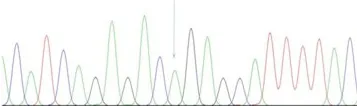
Tyr483Asp)NCBI reference sequence: CTGGTACCAG TACCATTCCTTG; (B) UGT1A1_ex1c.211G > A(p.
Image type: chart (chart)